Field crop: maize
Growth stage: 2
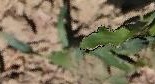
Species: maize